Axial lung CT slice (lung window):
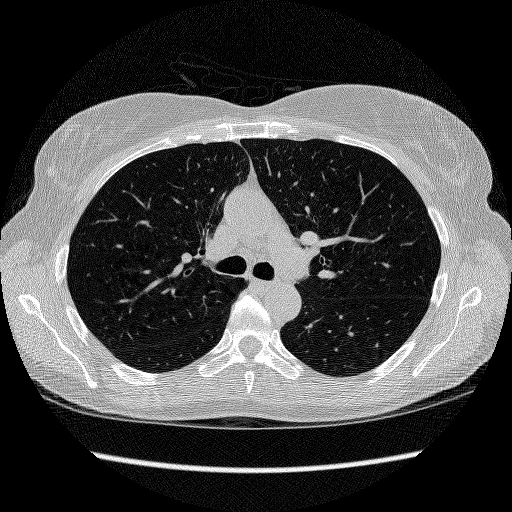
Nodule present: no